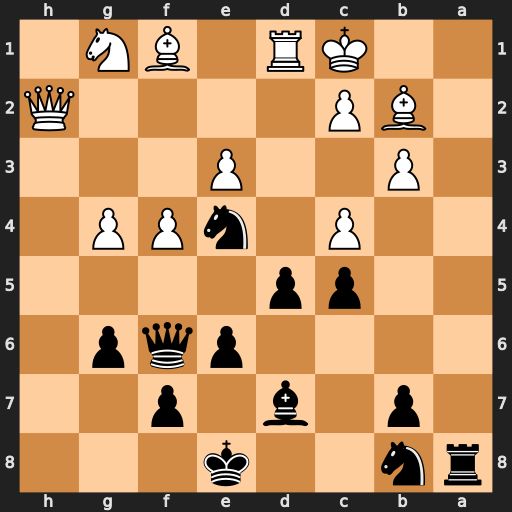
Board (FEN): rn2k3/1p1b1p2/4pqp1/2pp4/2P1nPP1/1P2P3/1BP4Q/2KR1BN1
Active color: b
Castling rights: q
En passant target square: -
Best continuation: Ra1+ Bxa1 Qxa1#